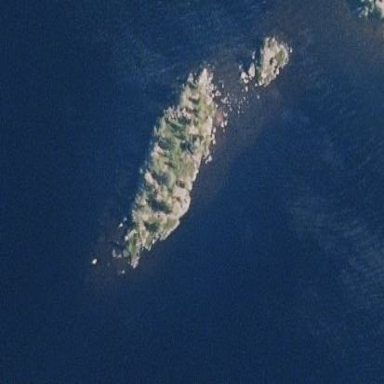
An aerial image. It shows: Islet.